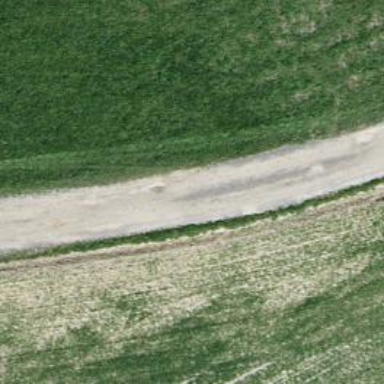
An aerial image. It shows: Gravel track with grade 2 quality.